Aerial crown-view tile of a tropical tree (Barro Colorado Island, Panama), acquired 20250217:
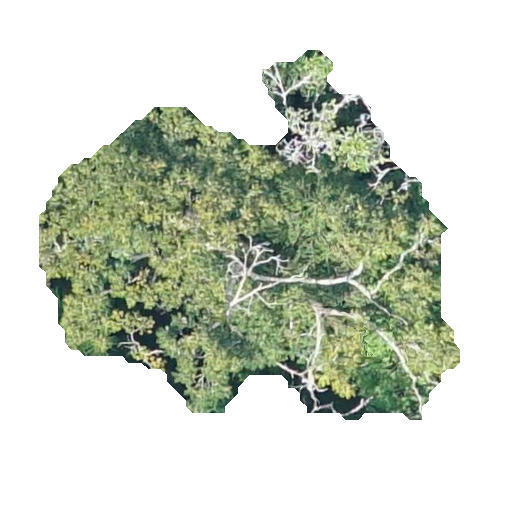
Species: Quararibea stenophylla
GBIF accepted scientific name: Quararibea stenophylla
Crown area: 149.892 m²